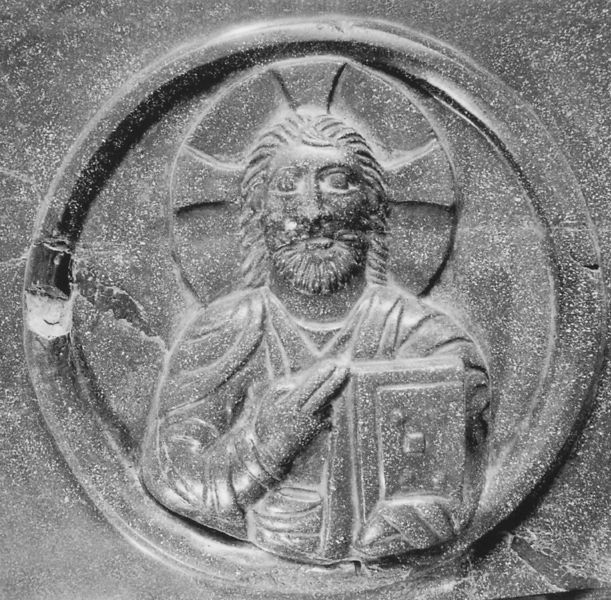
Titel: Grabmal Kaiser Friedrichs II.
Standort: Palermo, Dom S. Maria Assunta (EU - I)
Schlagwörter: hand, mann, fenster, finger, grau, marmor, bart, bibel, gesicht, rahmen, stein, hände, kirche, gewand, haare, kreis, rund, skulptur, relief, mauer, robe, plastik, buch, medaillon, kreuz, religion, beten, gebet, heiligenschein, nimbus, rosette, christus, jesus, romanik, segen, heiliger, siegel, schwur, gemeißelt, prägung, romanisch, eid, beschädigt, kreu, finge, brt, steinplastik, kchristus